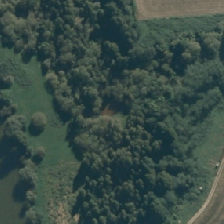
Land cover: deciduous_hardwood